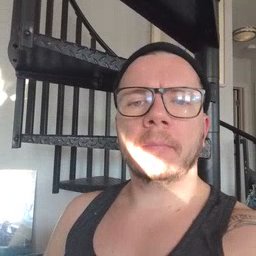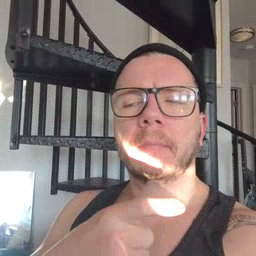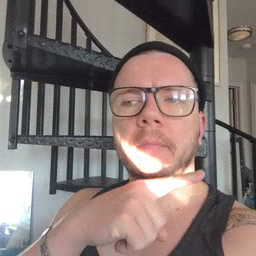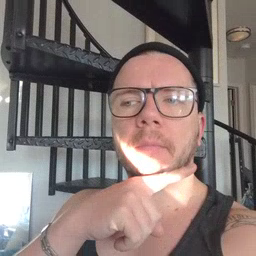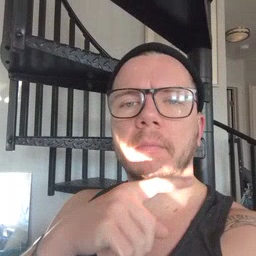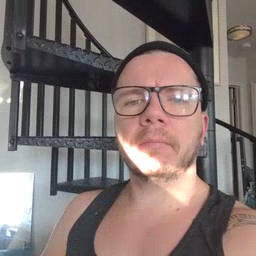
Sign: cereal